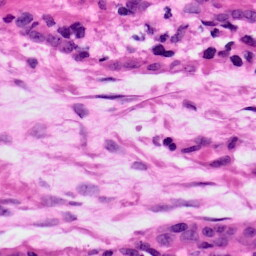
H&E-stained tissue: Ovarian